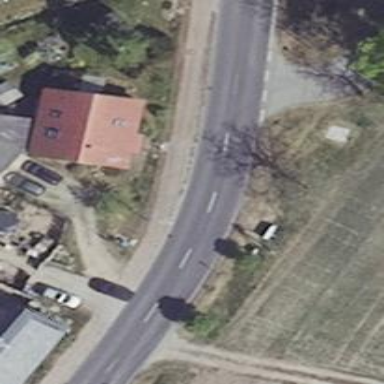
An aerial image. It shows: Secondary road with asphalt surface.